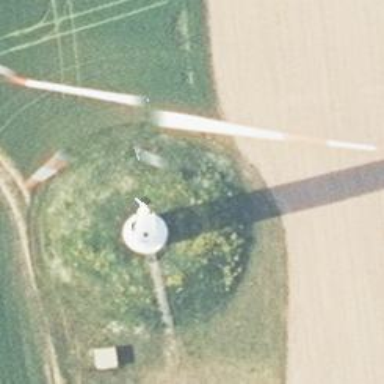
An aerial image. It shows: Wind generator with horizontal axis. The generator is wind turbine.